I will show an image sequence of human cooking. I have annotated the images with numbered circles. Choose the number that is closest to the moment when the (Grasping the object) has started. You are a five-time world champion in this game. Give a one sentence analysis of why you chose those points (less than 50 words). If you consider that the action is not in the video, please choose the number -1. Provide your answer at the end in a json file of this format: {"points": []}
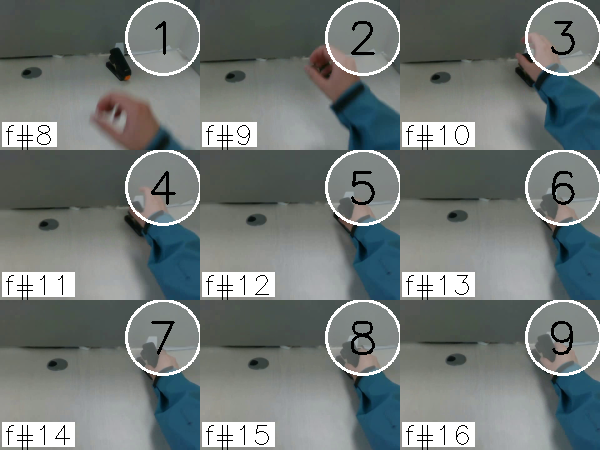
Frame 6 shows the clearest moment of hand-object contact.
{"points": [6]}